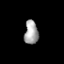
Tissue: prostate
Cell type: Myeloid cells
Senescence score: 0.354
Nuclear area (px): 319
Mean DAPI intensity: 166.078